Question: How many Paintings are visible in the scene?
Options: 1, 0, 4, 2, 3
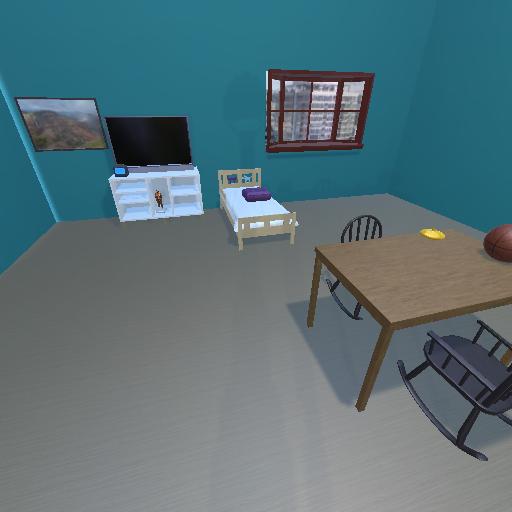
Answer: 1